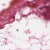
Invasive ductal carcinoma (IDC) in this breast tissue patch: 0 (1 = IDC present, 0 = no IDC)